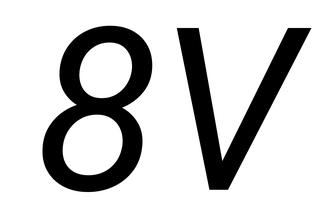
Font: Roboto-Italic_Italic